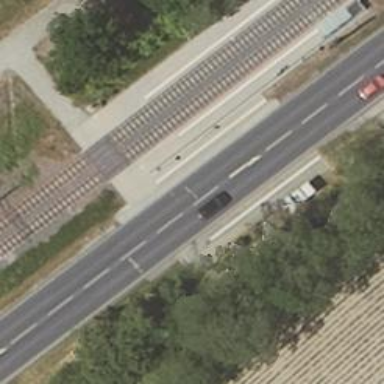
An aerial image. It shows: Platform for public transport with shelter. This platform is for trams and railways.